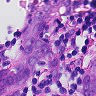
Metastatic tissue present: yes